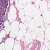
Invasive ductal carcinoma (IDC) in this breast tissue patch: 0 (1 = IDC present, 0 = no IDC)